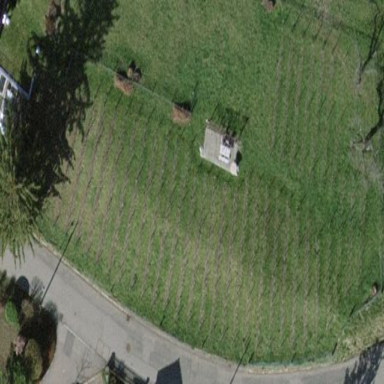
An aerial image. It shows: Vineyard.